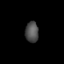
Tissue: prostate
Cell type: T cells
Senescence score: 0.3462
Nuclear area (px): 269
Mean DAPI intensity: 78.059